Question: I'm trying to make a page with "content" on the top (for mobile view) and the sidebar below.
Here is my html:
'''
<section>
<div class="homepage-content"></div>
<div class="homepage-sidebar"></div>
</section>
'''
Here is my scss using bourbon:
'''
section {
@include outer-container;
}
.homepage-content {
@include span-columns(8);
@include shift(4); /* this block should be on the RIGHT on desktop/tablet view */
}
.homepage-sidebar {
@include span-columns(4);
@include shift(-8);
}
'''
I'm under the impression that "shift" shifts to the right (positive) and then to the left for negative numbers.
So I would think that the "content" is 8 columns wide and then shifted over to the right. So my content would be on the right-hand side.
What seems to be happening is that my "content" div is now sitting on top of my "sidebar" div:

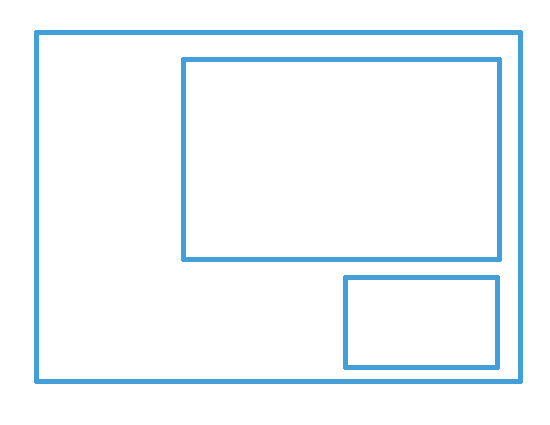
Answer: Try to apply a 'float: right;' on your '.homepage-content':
'''
.homepage-content {
@include span-columns(8); float:right;
}
.homepage-sidebar {
@include span-columns(4);
}
'''
See: <URL>